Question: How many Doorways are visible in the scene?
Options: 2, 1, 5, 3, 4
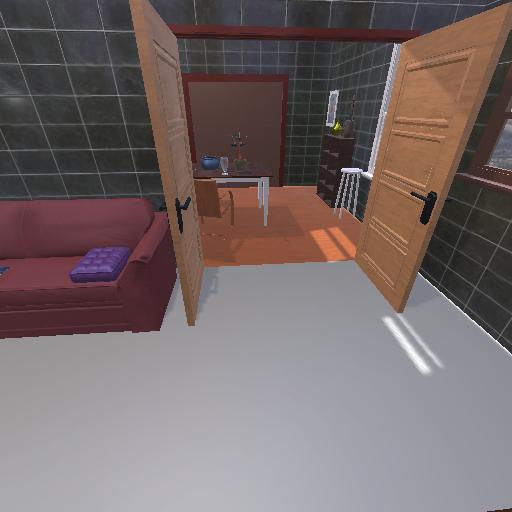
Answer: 2